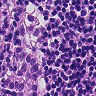
Metastatic tissue present: yes